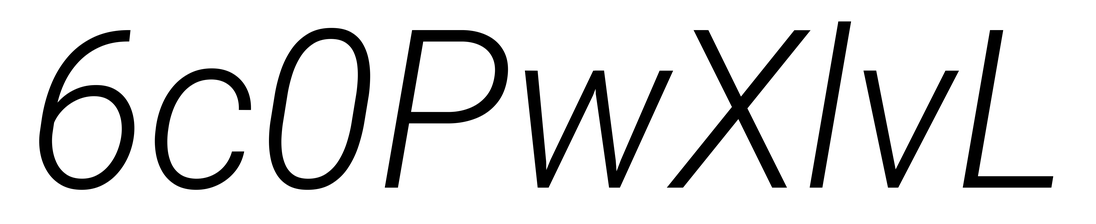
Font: Roboto-Italic_Light_Italic